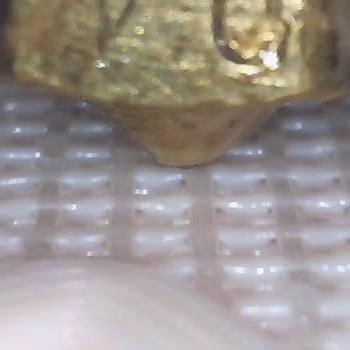
Flow rate: 66%